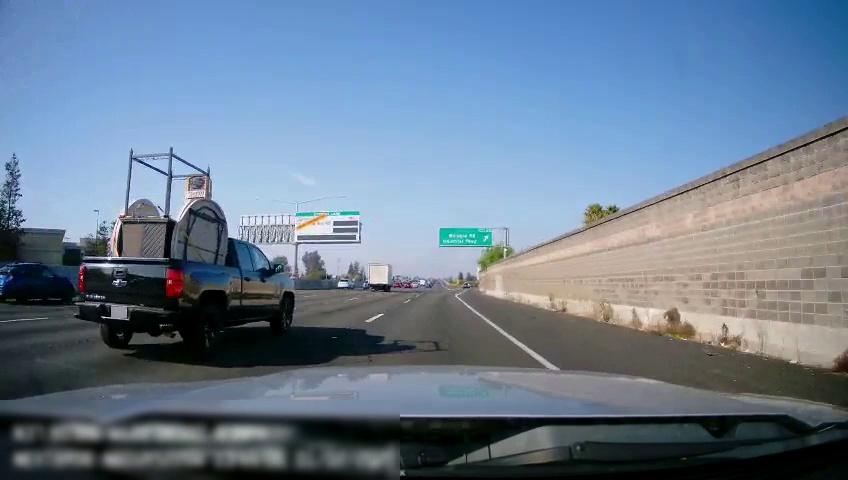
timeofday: Day
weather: Sunny
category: Drivable Space
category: Vehicles | Truck
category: Vehicles | Truck
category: Vehicles | Car
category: Vehicles | Car
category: Lanes | Alternate Lane
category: Lanes | Alternate Lane
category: Lanes | Alternate Lane
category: Traffic | Signs